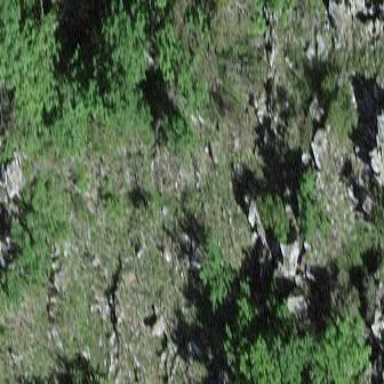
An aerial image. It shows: Landscape of bare rock.